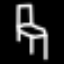
Label: chair